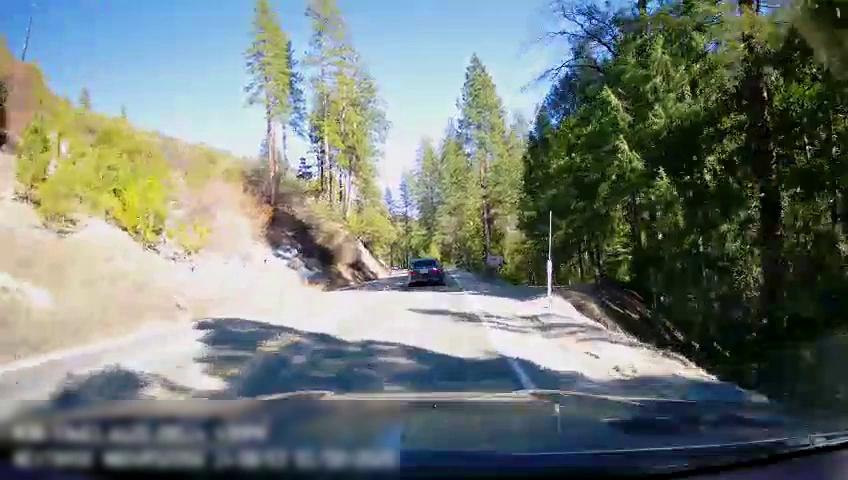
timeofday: Day
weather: Sunny
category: Drivable Space
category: Vehicles | Car
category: Lanes | Opposite Lane
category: Lanes | Current Lane